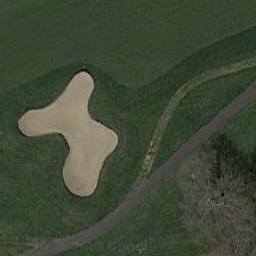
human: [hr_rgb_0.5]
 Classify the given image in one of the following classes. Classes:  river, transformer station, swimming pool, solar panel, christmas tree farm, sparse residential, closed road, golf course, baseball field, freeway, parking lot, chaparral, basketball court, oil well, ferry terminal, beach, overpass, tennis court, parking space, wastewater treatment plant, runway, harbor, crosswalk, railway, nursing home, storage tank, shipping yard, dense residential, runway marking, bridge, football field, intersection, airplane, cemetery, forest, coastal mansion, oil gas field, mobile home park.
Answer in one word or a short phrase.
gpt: golf course